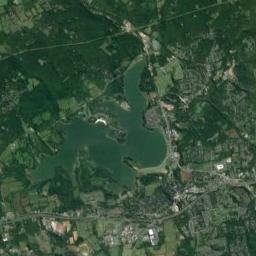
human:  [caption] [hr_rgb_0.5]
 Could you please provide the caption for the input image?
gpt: The lakes in the picture vary in size .

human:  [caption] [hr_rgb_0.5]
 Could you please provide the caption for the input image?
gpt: The lake with a winding bank lies in forests and villages and the water is deep green .

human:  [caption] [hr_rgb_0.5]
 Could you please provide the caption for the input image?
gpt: An irregularly shaped turquoise lake surrounded by city and greenery .

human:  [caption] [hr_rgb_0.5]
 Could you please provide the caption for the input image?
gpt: Many trees are around the lake .

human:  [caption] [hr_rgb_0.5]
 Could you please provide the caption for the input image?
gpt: There are green farmlands and many buildings around the lake .